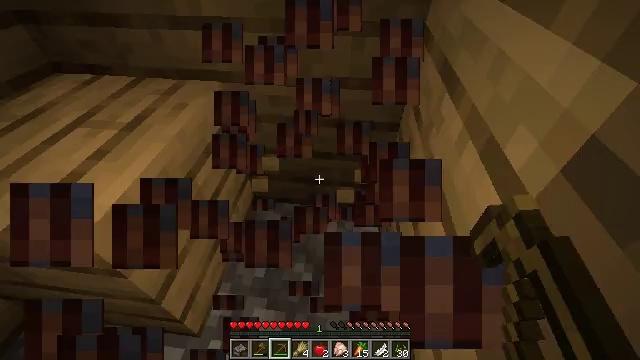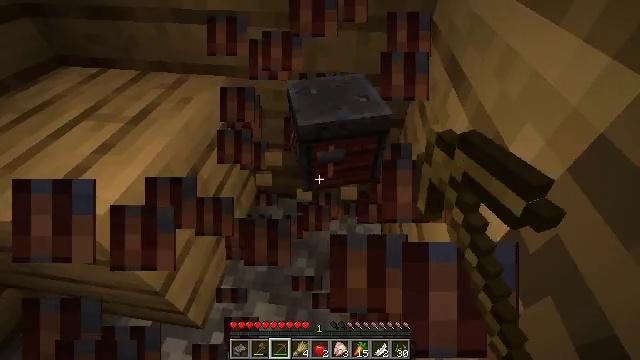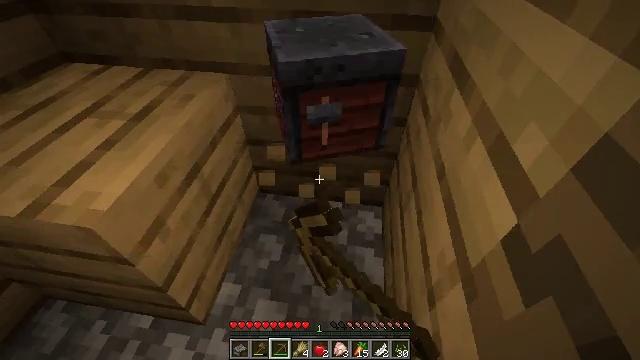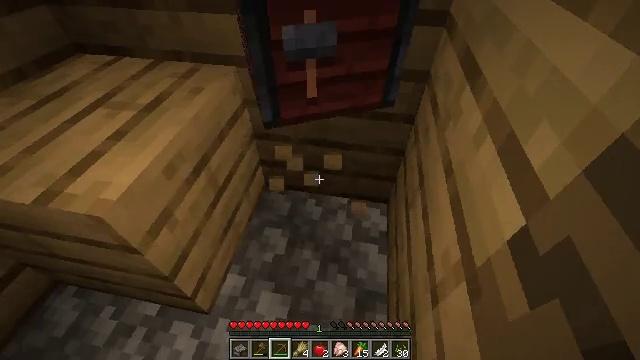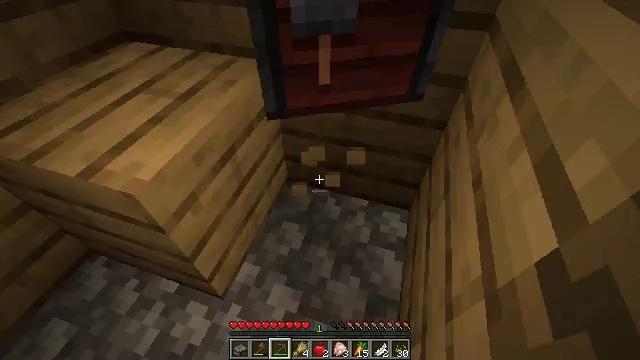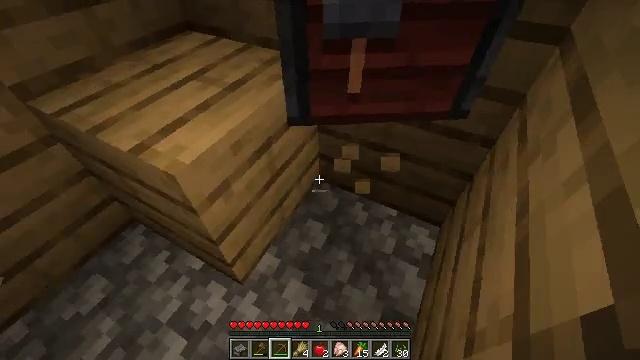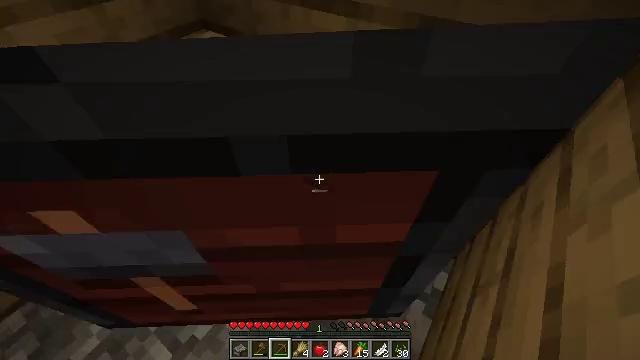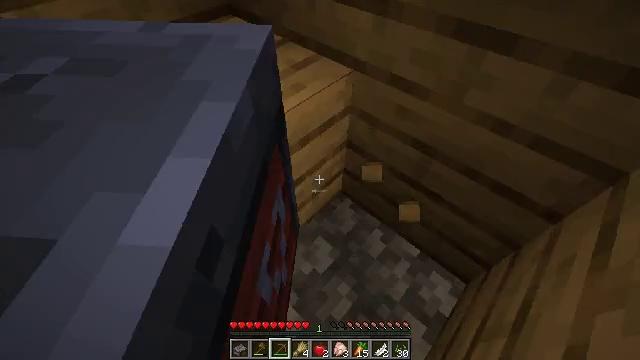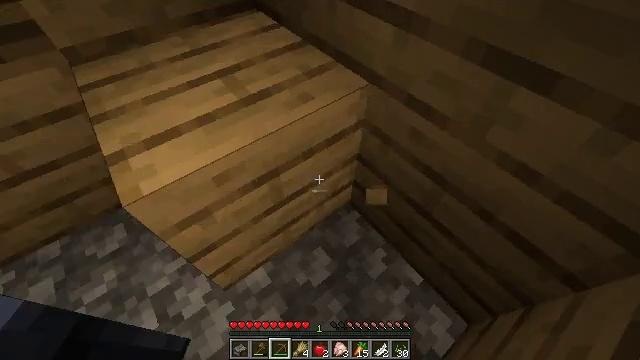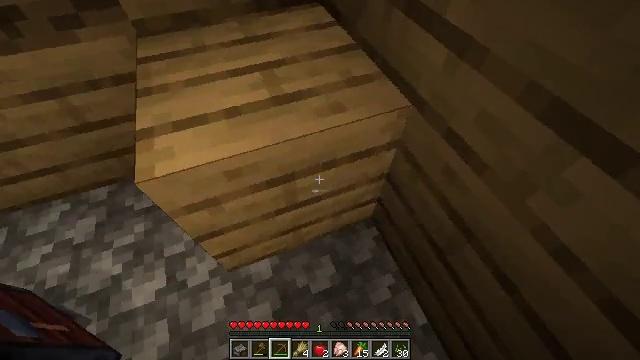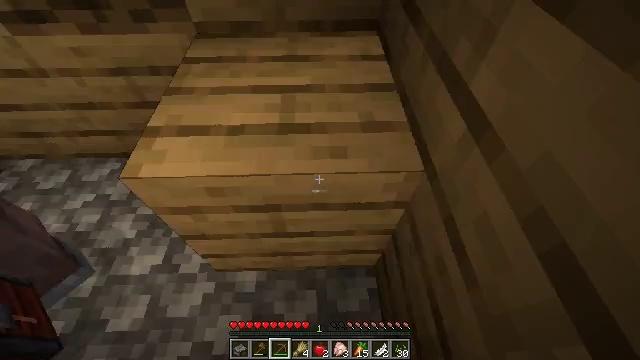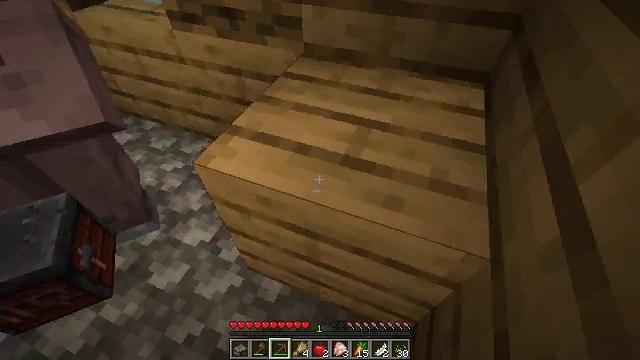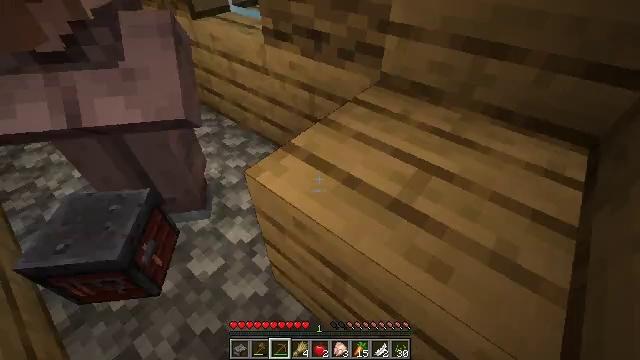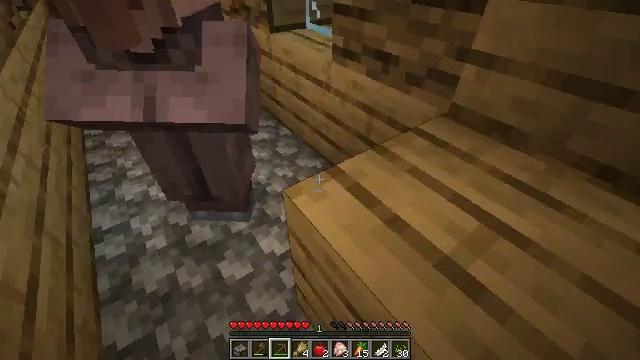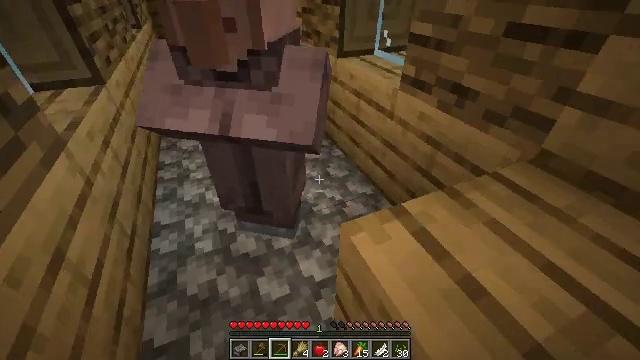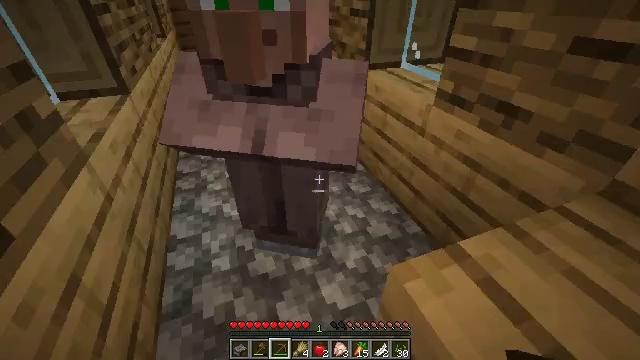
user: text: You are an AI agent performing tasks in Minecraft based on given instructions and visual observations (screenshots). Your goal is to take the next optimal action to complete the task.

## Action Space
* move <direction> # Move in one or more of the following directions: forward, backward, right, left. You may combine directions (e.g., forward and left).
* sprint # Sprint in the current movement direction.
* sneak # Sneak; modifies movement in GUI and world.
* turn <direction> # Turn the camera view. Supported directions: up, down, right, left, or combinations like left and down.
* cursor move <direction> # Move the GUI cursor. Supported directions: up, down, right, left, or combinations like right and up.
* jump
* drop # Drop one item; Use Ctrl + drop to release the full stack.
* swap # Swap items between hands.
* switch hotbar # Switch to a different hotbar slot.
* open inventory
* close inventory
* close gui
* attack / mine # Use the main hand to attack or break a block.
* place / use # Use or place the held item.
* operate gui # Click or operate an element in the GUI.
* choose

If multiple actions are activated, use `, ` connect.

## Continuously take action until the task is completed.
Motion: motion action
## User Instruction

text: Mine a chest to move it.
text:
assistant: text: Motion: turn left, attack / mine
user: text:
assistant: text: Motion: attack / mine
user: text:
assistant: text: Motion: turn left and down, attack / mine
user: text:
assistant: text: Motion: turn left
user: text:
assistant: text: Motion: move forward and move right, turn left
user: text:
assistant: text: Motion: move forward and move right, turn left
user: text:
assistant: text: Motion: move forward and move right, turn left and down
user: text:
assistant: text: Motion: move forward and move right, turn left and down
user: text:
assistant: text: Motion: move forward and move right, turn left and down
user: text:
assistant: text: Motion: move forward and move right, turn left and up
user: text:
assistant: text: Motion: move forward and move right, turn left and up
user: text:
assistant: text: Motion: move forward and move right, turn left and up
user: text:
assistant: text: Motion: move forward, turn left and up
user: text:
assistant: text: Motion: move forward and move left, turn left and up
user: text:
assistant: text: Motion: move forward and move left, turn left and up
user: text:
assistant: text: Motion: move forward and move left, turn up
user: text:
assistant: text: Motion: move forward and move left, turn right and up
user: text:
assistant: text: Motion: move forward and move left, turn right and up
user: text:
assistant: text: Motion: move forward and move left, turn right and up
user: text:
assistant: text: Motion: move forward and move left
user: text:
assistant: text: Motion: move forward and move left
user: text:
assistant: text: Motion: move forward and move left, turn up
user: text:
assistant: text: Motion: move forward
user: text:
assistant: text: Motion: move forward, turn right and up
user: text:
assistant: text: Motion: move forward
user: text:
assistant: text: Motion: move forward and move left, turn right and up
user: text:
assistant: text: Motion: move forward and move left, turn right
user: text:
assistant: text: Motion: move forward and move left, turn right
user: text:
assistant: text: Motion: move forward and move left, turn right and down
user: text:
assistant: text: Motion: move left, turn right